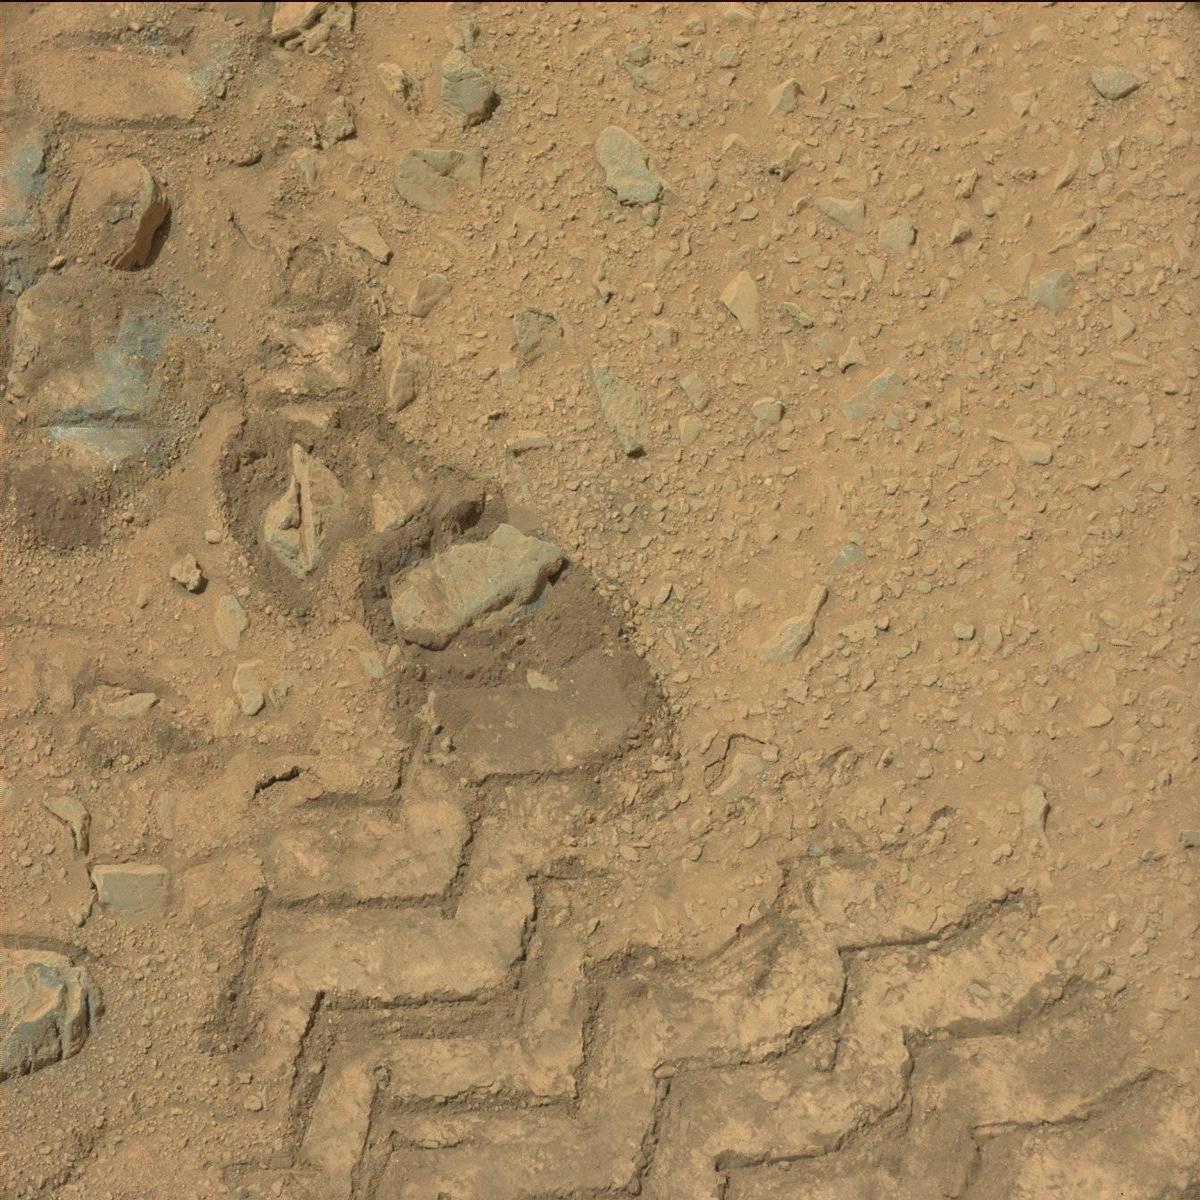
Terrain classes present: Bedrock, Sand / Soil, Track